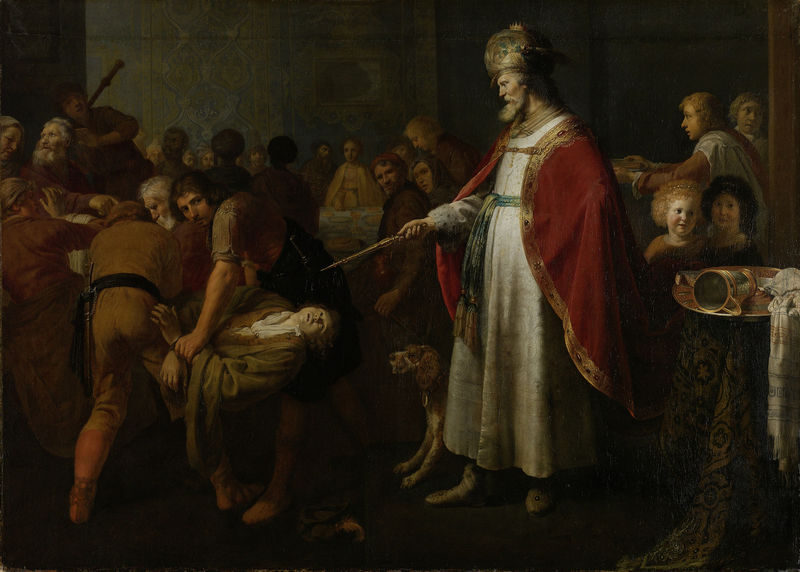
Titel: De gelijkenis van de onwaardige bruiloftsgast.
Künstler: Jacob Adriaensz. Backer
Standort: Amsterdam
Institution: Rijksmuseum
Schlagwörter: bishop, church, crowd, crown, hands, hat, king, men, people, priest, red, robes, soldiers, sword, white, belt, black, dark, gold, green, old, painting, robe, woman, blanket, oil painting, brown, pot, hand, death, child, purple, coat, realism, dog, beard, saint, smile, dead, children, cherubs, human, royal, cape, music, history, renaissance, medieval, religion, cup, ill, towel, christianity, plate, stick, pitcher, staff, action, scared, guards, royalty, judgment, point, turban, murder, wand, historic, knife, kind, chalice, execution, wizard, demon, panic, bless, curious, judge, medical, exorcism, harry potter, adult, decree, growl, cure, expelliarmus, the man is on the boat, wonded